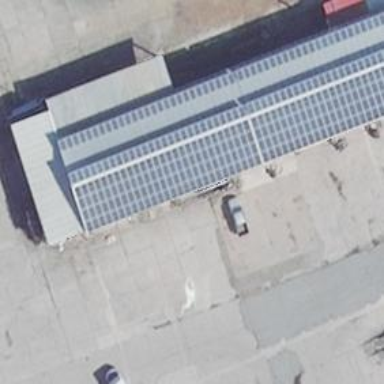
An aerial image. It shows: Building equipped with small solar photovoltaic panel for electricity generation.